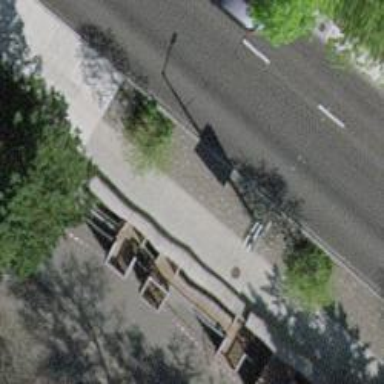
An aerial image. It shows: Retaining wall.